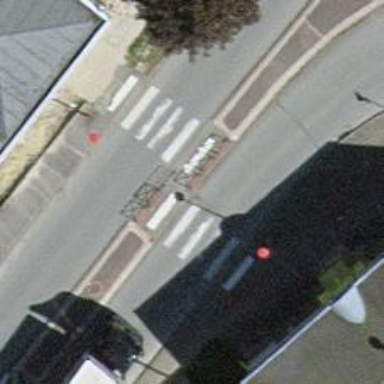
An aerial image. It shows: Uncontrolled zebra crossing with central island.